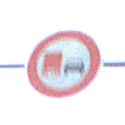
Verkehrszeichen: UeberholverbotKraftfahrzeuge
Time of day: SunriseSunset
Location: Outdoor (Beach)
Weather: Clear
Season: NotSpecified
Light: Natural